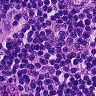
Metastatic tissue present: yes